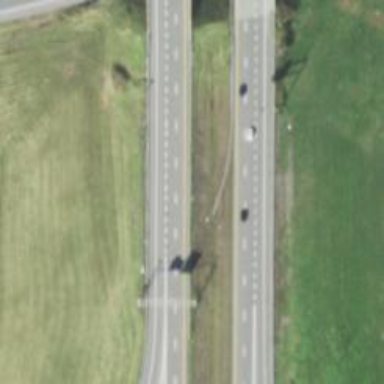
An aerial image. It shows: Motorway junction.